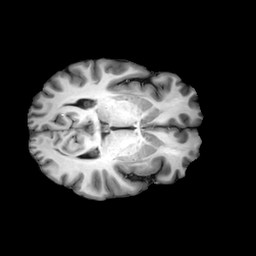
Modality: T1w
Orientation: axial
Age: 39
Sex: male
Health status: ill